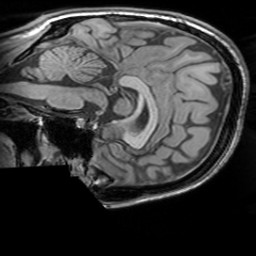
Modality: T1w
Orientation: sagittal
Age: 24
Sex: female
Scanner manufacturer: siemens
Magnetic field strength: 3 T
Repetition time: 1.63 s
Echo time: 0.00311 s